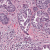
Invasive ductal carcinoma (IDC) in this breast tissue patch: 0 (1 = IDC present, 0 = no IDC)